Interaction volume radius: 5 \u00c5
Interaction volume height: 10 \u00c5
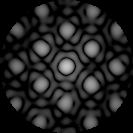
Disorder parameter: 0.2109